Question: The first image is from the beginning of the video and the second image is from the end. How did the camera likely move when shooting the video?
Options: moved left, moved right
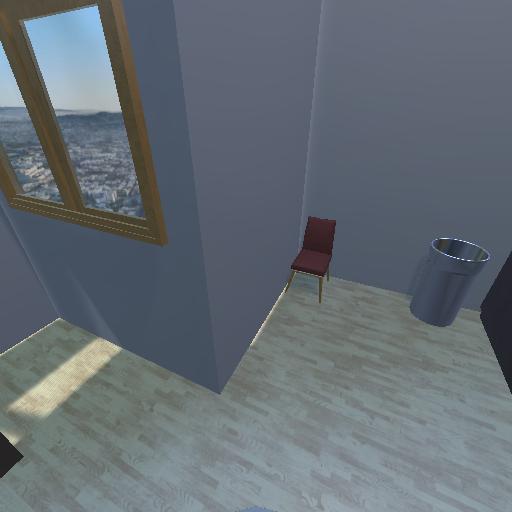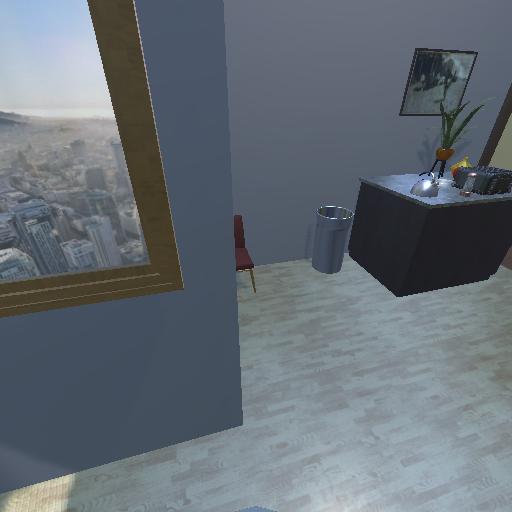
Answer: moved left